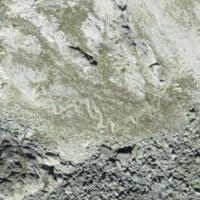
EUNIS habitat code: 48
Species observed at this site:
Jacobaea incana
Montifringilla nivalis
Pyrrhocorax graculus
Prunella collaris